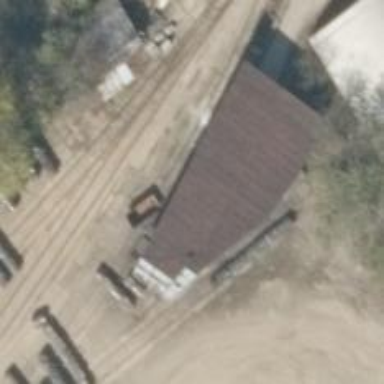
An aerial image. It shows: Abandoned railway yard.